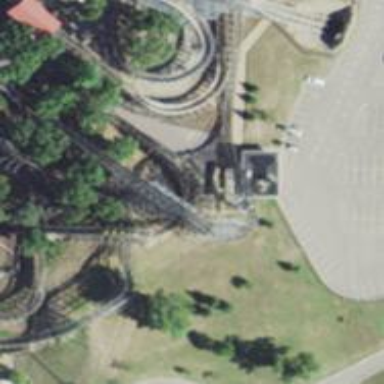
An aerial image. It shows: Building passage tunnel leading to roller coaster attraction.